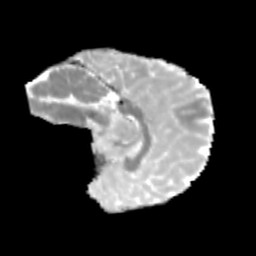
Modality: MD
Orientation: sagittal
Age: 11
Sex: male
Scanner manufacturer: siemens
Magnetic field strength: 3 T
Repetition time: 3.8 s
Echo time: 0.07 s